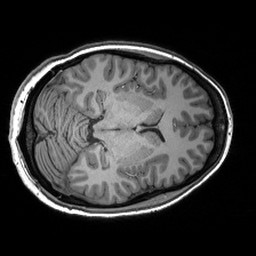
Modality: T1w
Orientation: axial
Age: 31
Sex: female
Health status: healthy
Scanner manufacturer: siemens
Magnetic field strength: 3 T
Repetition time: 2.53 s
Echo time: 0.00288 s